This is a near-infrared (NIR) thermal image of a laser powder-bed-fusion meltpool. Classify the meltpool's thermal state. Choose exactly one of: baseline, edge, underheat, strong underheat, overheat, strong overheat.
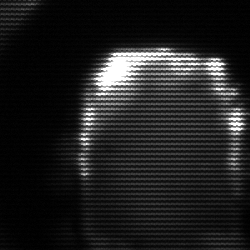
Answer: baseline